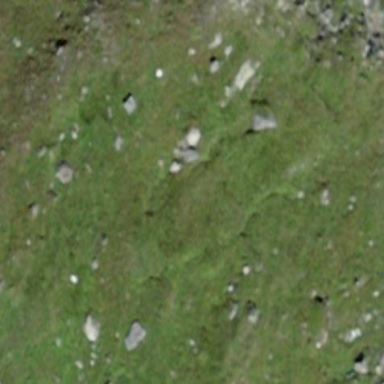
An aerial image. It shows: Natural area of fell.